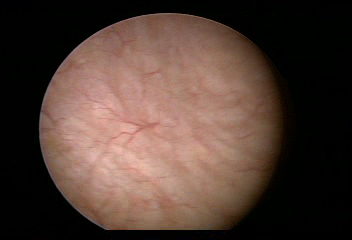
Modality: WLC
Class: Normal mucosa
Bladder cancer association: No